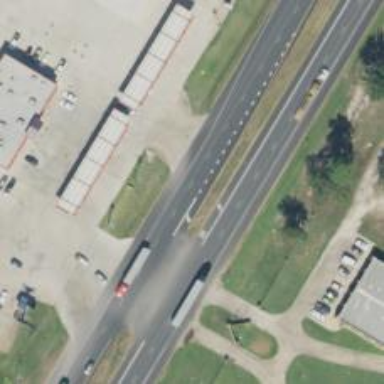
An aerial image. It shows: Asphalt road designated as trunk highway.